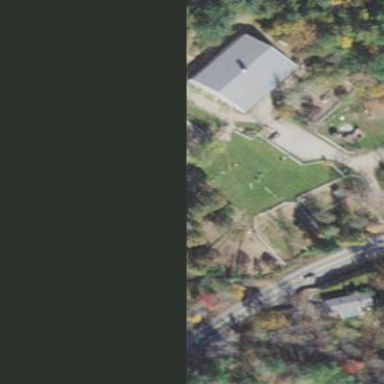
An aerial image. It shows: Farmyard used for horse riding.